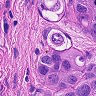
Metastatic tissue present: yes